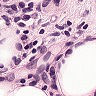
Metastatic tissue present: yes